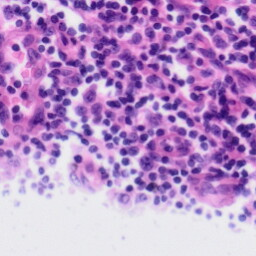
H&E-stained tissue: Tonsil